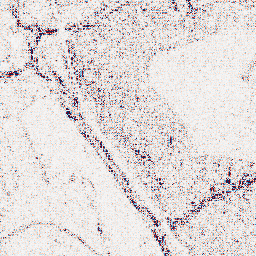
Category: wavelet
Decomposition family: wavelet_biorthogonal
Decomposition parameters: wavelet: bior3.5
level: 1
Upsampling method: edge_directed
Upsampling parameters: scale: 4
Upsampling scale: 4